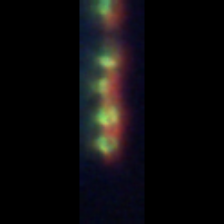
Taxon: Skeletonema
Group: Diatoms